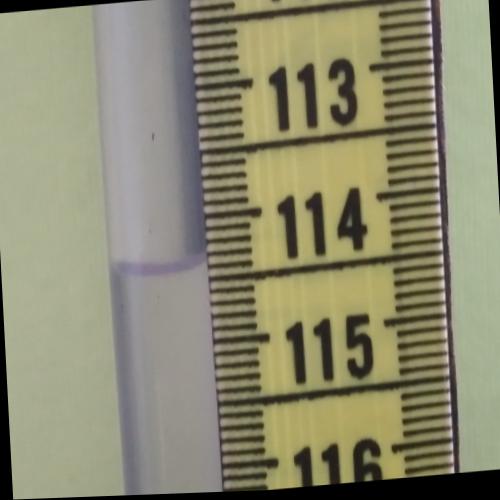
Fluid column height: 114.4 cm